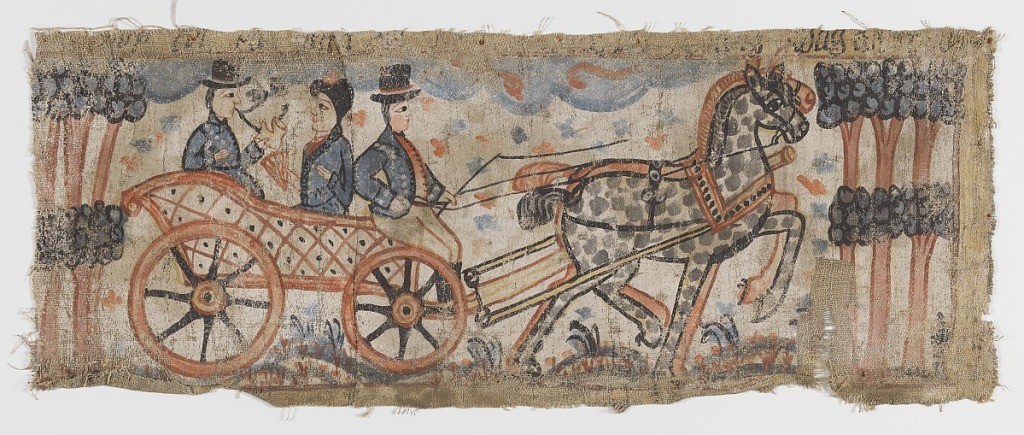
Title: Bonad
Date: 1730–1800
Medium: Hand painted on canvas
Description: Three figures in decorated wagon being pulled by large spotted horse.